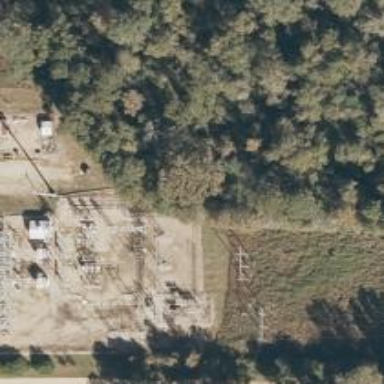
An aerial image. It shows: Distribution power substation secured by fence.